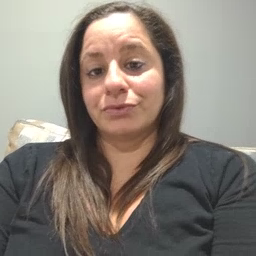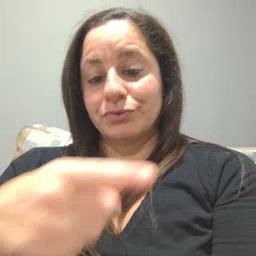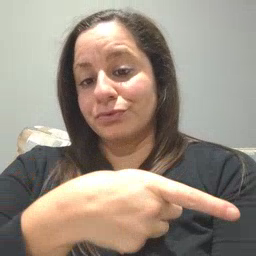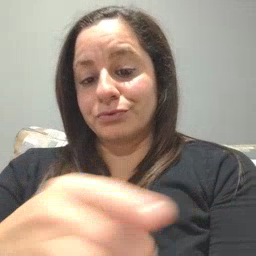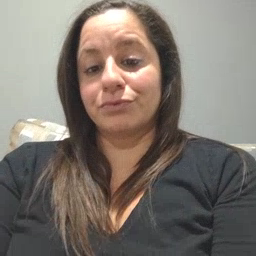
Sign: hesheit